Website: home-depot
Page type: review-order
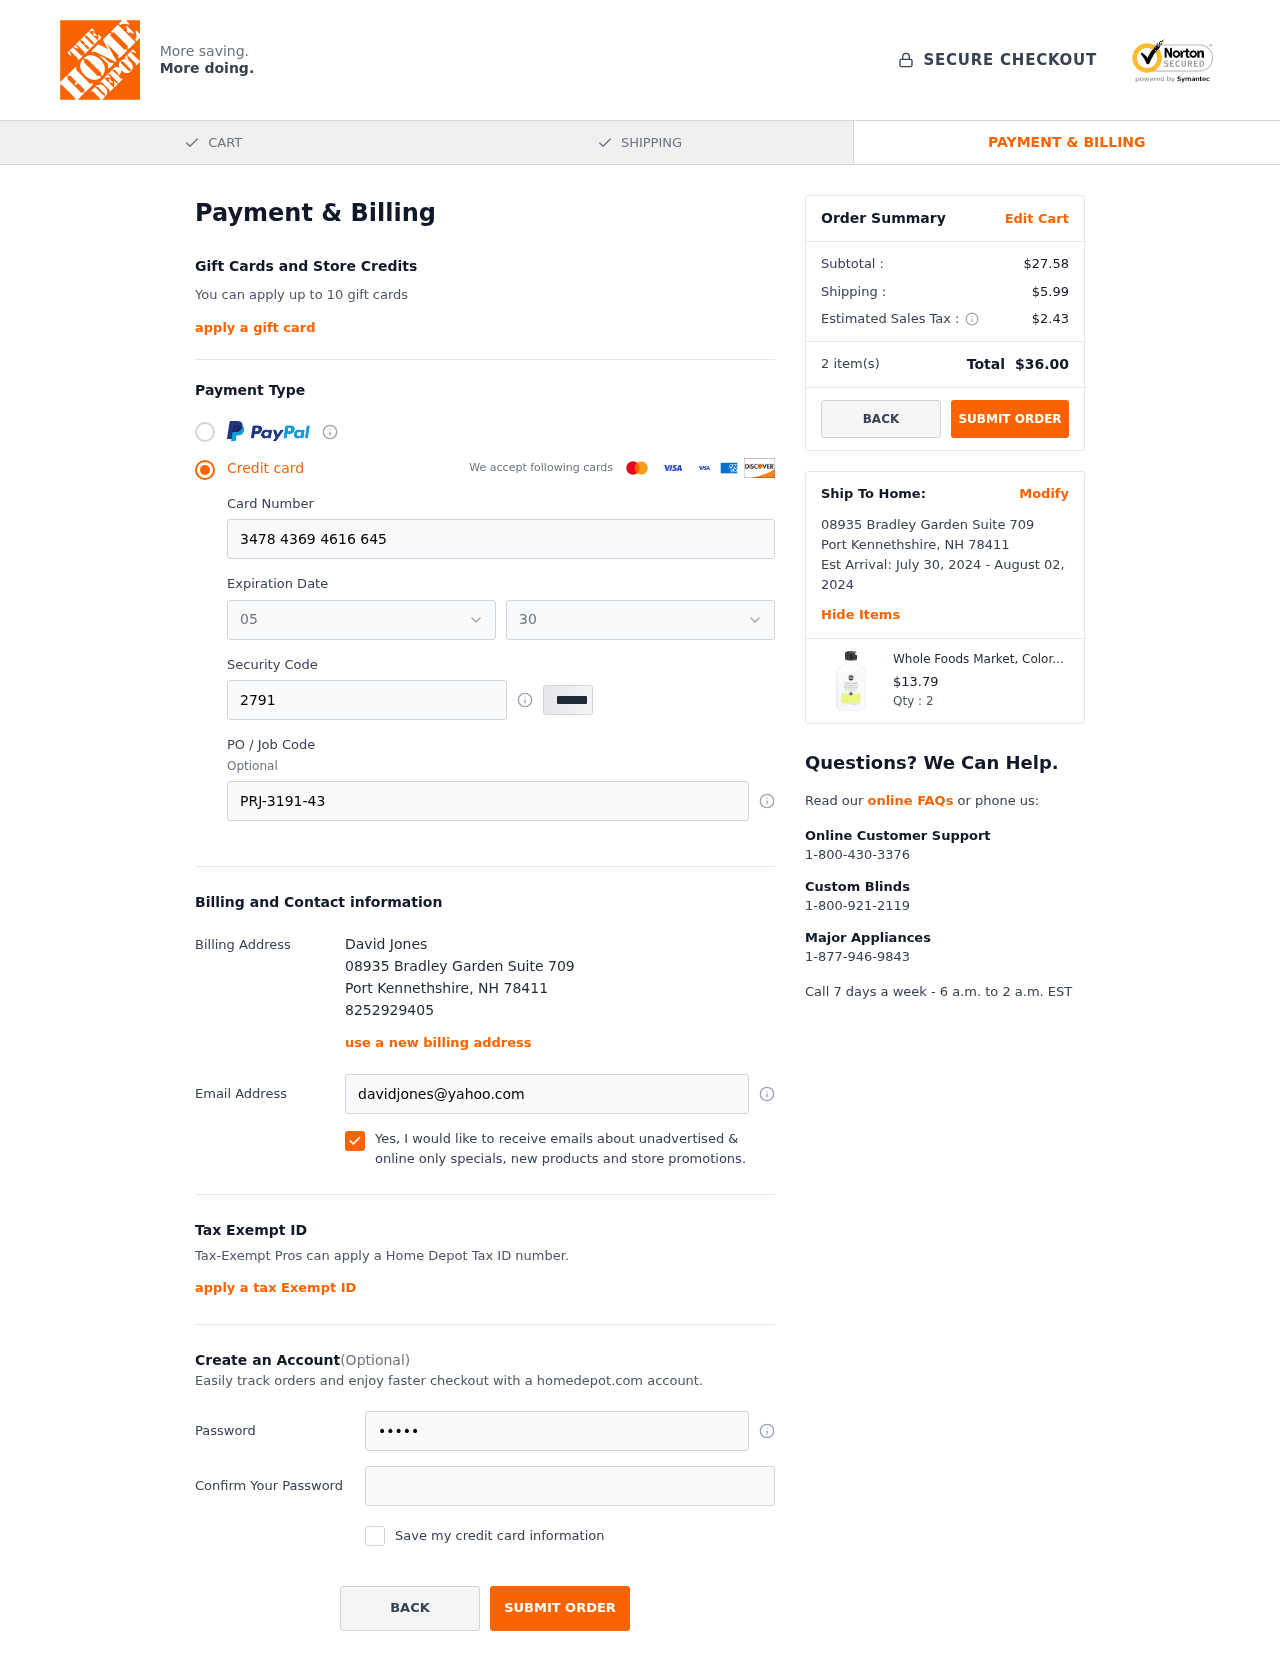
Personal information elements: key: PII_CARD_EXPIRY_MONTH
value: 05
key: PII_CARD_EXPIRY_YEAR
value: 30
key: PII_CITY
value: Port Kennethshire
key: PII_FULLNAME
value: David Jones
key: PII_PHONE
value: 8252929405
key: PII_POSTCODE
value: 78411
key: PII_STATE_ABBR
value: NH
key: PII_STREET
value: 08935 Bradley Garden Suite 709
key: PII_CARD_NUMBER
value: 3478 4369 4616 645
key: PII_CARD_CVV
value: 2791
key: PII_JOB_CODE
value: PRJ-3191-43
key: PII_EMAIL
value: davidjones@yahoo.com
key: PII_POSTCODE_FULL
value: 78411
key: PII_POSTCODE_NUMERIC
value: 78411
Product elements: key: PRODUCT1_NAME
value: Whole Foods Market, Color Preserve Conditioner, 10 Fl Oz
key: PRODUCT1_PRICE
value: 13.79
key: PRODUCT1_QUANTITY
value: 2
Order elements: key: ORDER_SUBTOTAL
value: $27.58
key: ORDER_SHIPPING_COST
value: $5.99
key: ORDER_TAX
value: $2.43
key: ORDER_NUM_ITEMS
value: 2
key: ORDER_TOTAL
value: $36.00
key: ORDER_SHIPPING_DATE
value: July 30, 2024
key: ORDER_DELIVERY_DATE
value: August 02, 2024